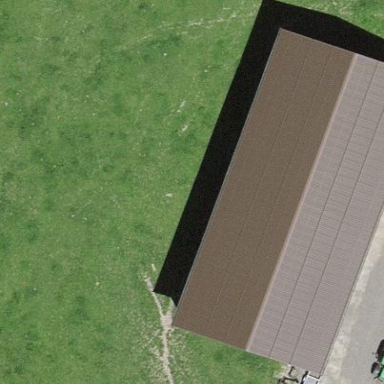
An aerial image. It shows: Shed building.